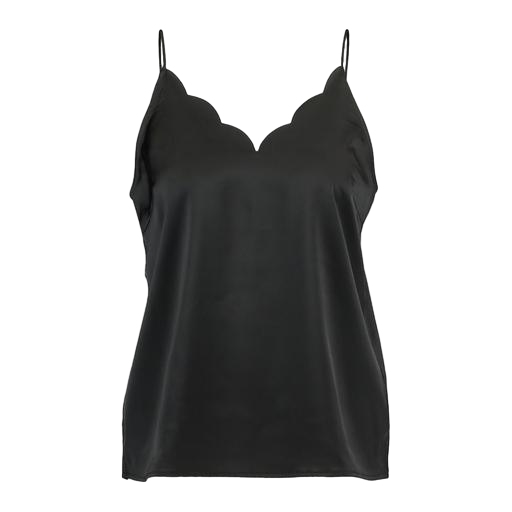
black realm scallop top, black samantha camisole, black chelsea cami, white background